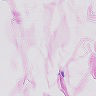
Metastatic tissue present: no